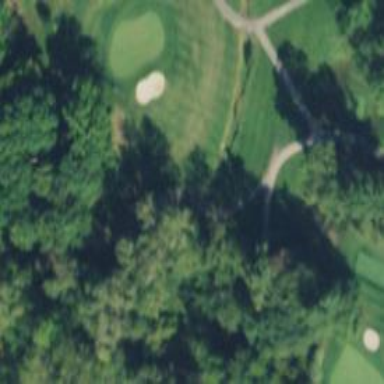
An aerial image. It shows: Path designated for golf carts.